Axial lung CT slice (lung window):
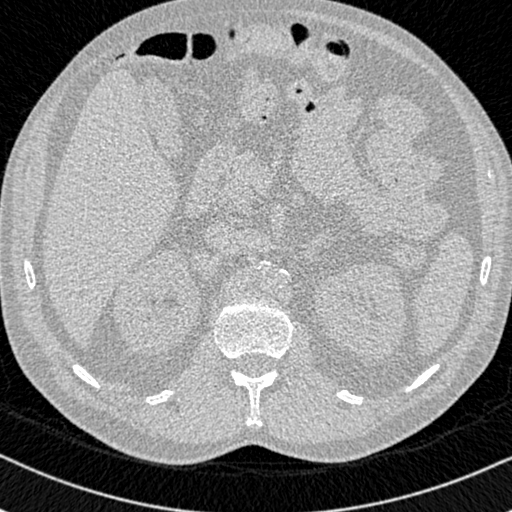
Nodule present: no